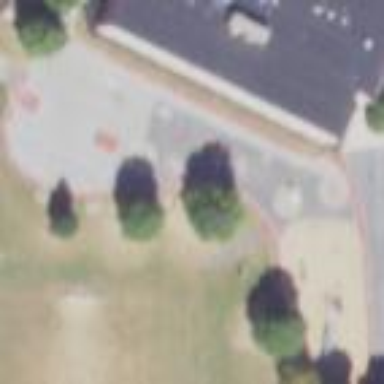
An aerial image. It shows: Schoolyard designated as leisure land.